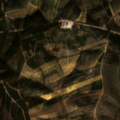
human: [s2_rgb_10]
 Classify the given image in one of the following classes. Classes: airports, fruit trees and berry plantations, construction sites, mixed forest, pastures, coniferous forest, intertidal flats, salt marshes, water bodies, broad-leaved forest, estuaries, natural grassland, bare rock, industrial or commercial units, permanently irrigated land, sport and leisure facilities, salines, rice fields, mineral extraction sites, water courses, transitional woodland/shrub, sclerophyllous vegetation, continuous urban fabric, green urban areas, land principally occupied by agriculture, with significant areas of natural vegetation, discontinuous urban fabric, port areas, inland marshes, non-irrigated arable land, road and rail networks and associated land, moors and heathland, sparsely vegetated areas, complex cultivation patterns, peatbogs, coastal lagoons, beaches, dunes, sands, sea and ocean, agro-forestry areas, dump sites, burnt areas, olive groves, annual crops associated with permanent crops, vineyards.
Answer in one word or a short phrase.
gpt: transitional woodland/shrub